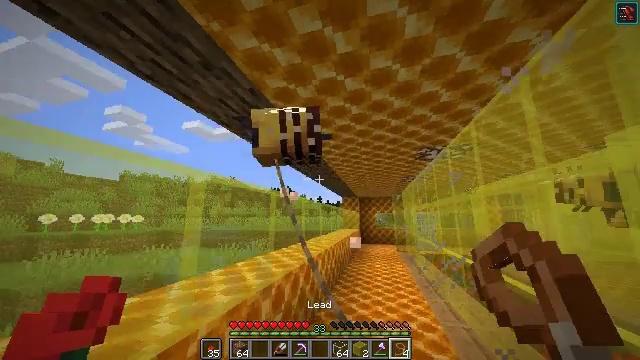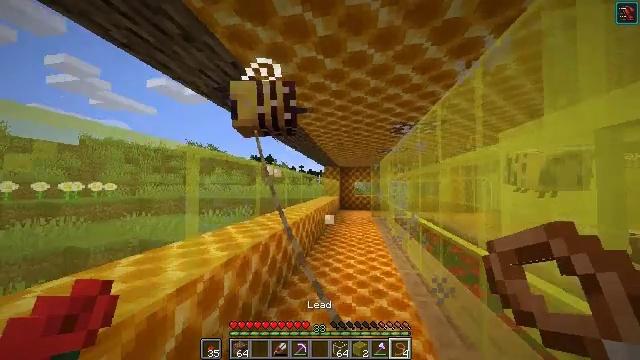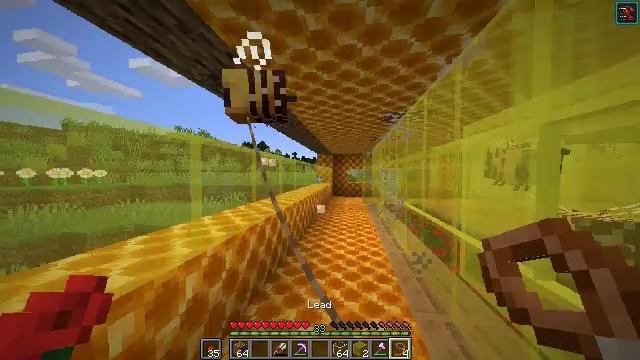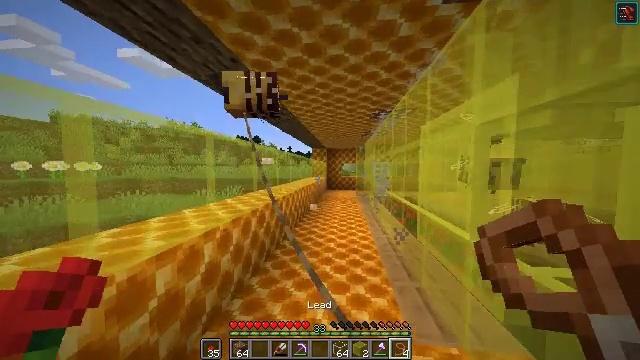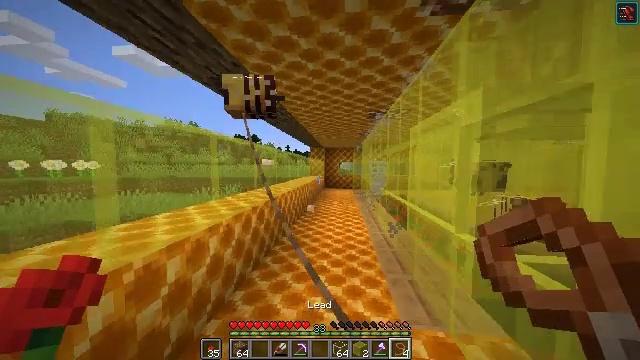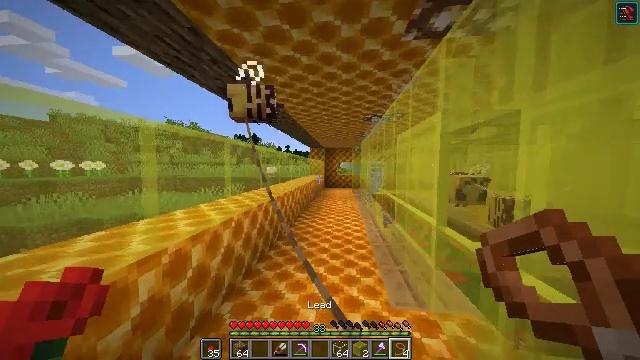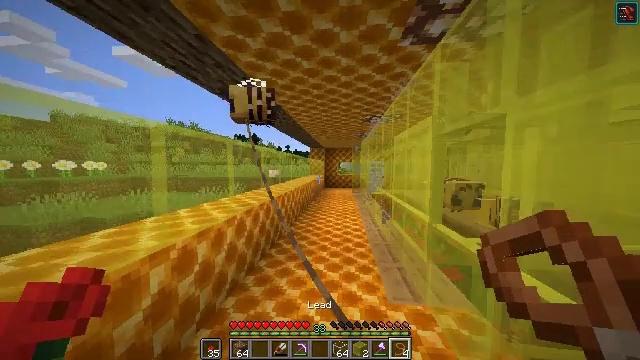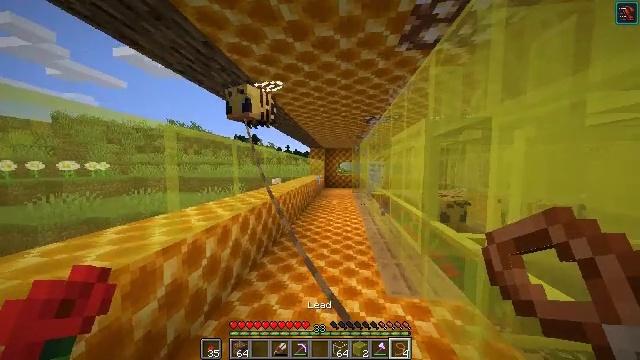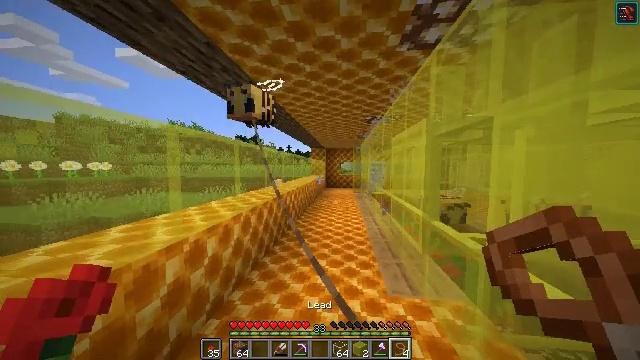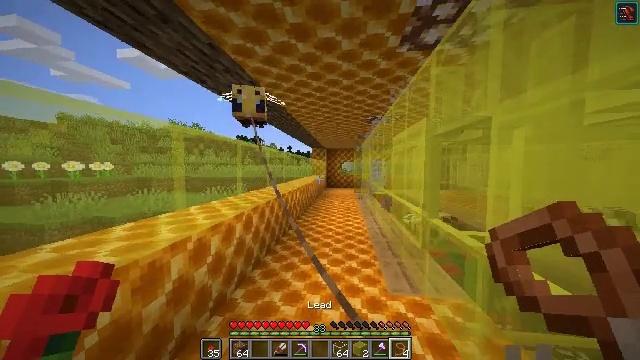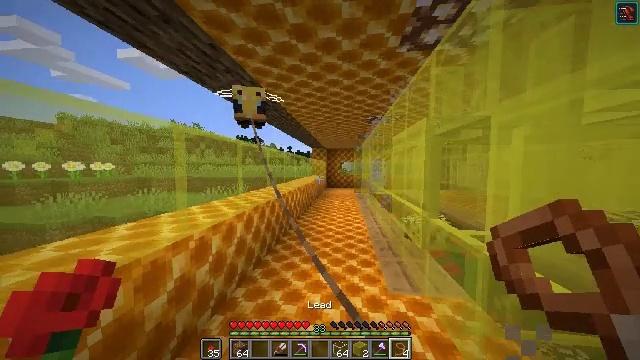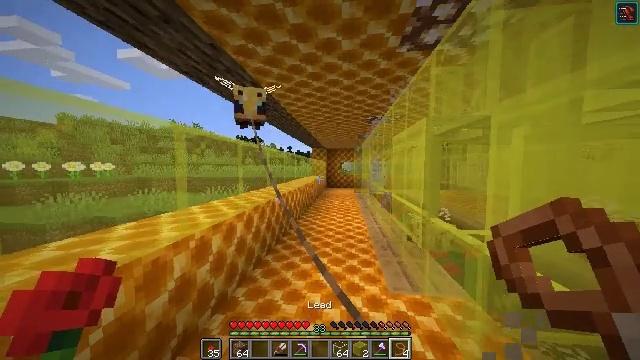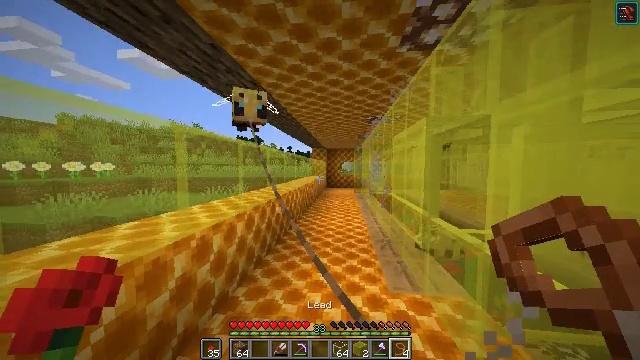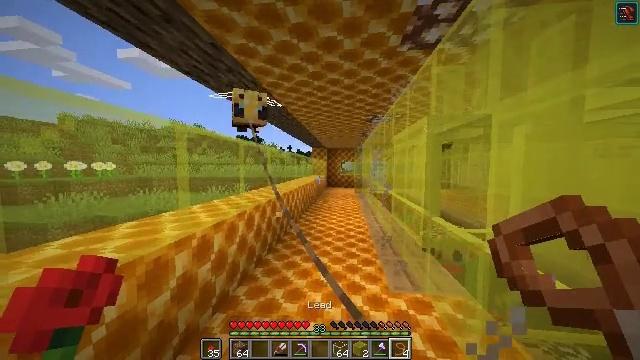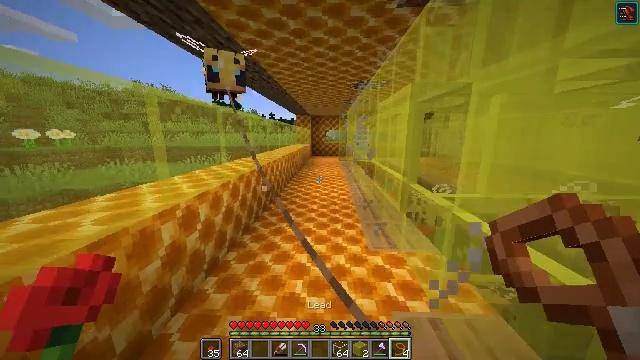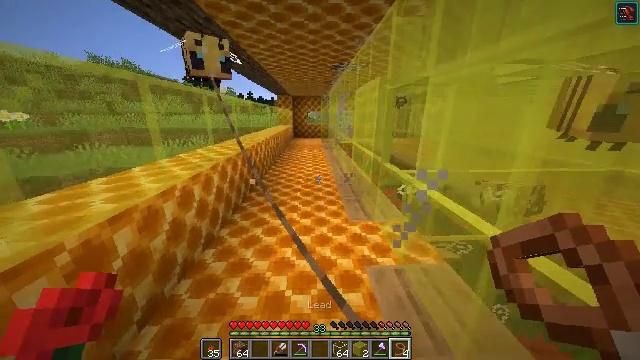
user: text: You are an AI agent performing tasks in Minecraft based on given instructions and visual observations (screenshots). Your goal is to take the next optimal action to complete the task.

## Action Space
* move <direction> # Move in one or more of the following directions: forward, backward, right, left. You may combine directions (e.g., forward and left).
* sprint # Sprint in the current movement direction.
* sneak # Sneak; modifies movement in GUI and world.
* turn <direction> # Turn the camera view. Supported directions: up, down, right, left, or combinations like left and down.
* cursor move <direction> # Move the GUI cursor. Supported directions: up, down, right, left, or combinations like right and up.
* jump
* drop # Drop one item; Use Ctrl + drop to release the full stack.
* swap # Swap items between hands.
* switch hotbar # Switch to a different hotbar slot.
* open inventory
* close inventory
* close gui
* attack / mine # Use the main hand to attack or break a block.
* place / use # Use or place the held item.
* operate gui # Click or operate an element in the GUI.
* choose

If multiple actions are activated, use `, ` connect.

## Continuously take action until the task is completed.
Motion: motion action
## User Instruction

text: Collect the yellow stained glass pane.
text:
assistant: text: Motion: move back, turn right and down
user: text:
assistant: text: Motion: move back, turn right and down
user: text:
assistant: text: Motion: move back, turn right and down
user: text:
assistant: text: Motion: move back
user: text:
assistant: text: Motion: no_op
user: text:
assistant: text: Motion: no_op
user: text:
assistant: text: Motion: no_op
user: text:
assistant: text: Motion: no_op
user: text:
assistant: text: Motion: no_op
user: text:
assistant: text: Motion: no_op
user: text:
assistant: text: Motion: no_op
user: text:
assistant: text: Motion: no_op
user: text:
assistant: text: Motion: no_op
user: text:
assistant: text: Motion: move back, turn right and down
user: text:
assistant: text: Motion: move back, turn right and down
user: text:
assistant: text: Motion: move back, turn right and down
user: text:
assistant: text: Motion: move back, turn right
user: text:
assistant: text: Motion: no_op
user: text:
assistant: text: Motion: no_op
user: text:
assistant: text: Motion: no_op
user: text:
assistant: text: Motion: move back
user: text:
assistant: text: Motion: move back
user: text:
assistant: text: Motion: move back
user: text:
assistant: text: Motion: no_op
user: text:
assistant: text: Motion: no_op
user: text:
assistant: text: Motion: no_op
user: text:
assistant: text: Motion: no_op
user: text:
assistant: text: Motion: move back and move right
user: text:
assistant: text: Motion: move back and move right
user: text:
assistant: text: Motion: move back and move right, turn right